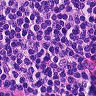
Metastatic tissue present: no